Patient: sex M, age 80
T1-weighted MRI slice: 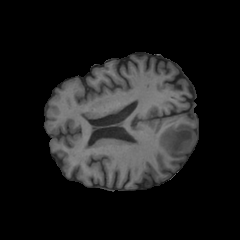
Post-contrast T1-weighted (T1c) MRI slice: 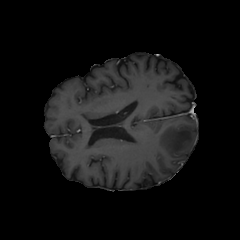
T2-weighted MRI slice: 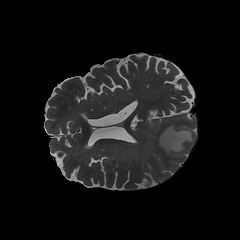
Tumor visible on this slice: yes
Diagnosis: Glioblastoma, IDH-wildtype
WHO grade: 4